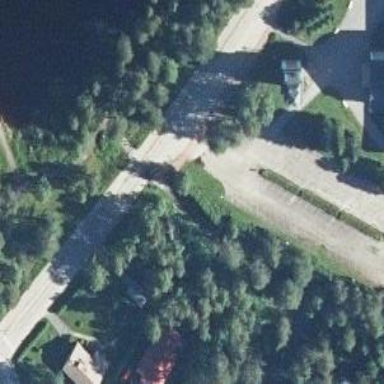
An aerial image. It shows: Asphalt cycleway with zebra crossing for cyclists.